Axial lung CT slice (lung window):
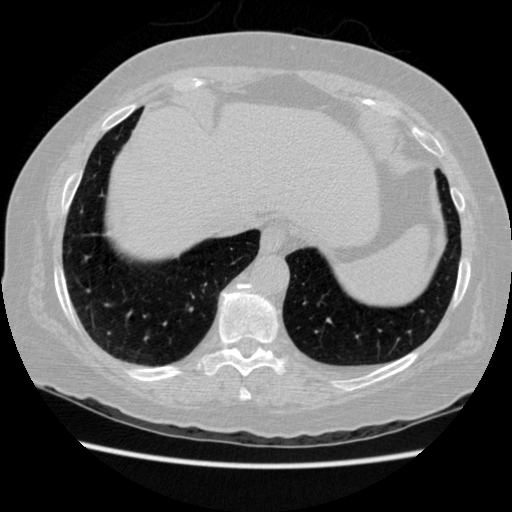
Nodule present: no